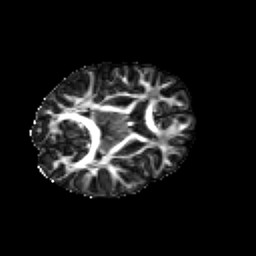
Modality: FA
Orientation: axial
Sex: female
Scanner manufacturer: siemens
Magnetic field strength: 3 T
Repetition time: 5 s
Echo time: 0.071 s